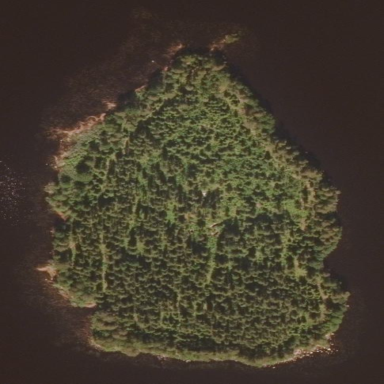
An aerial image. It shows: Islet covered with woodland.